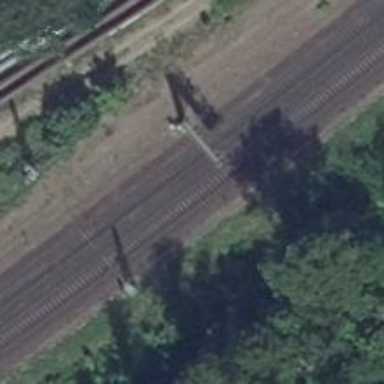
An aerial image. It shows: Railway signal.